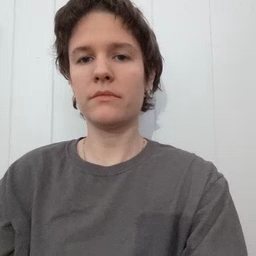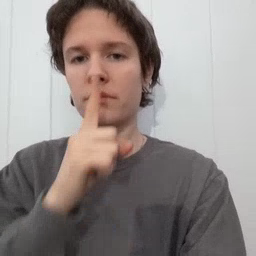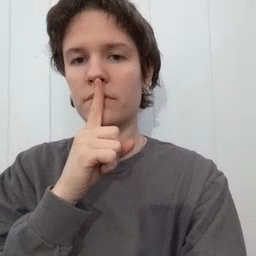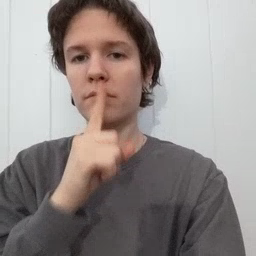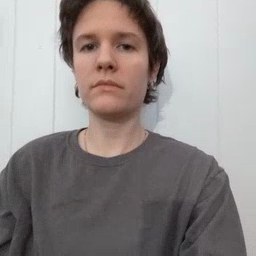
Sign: shhh